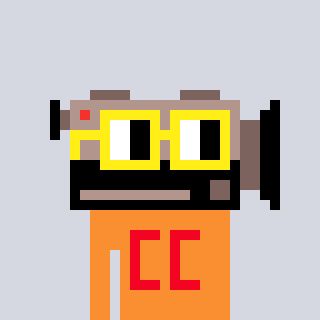
a pixel art character with square yellow glasses, a camcorder-shaped head and a orange-colored body on a cool background